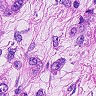
Metastatic tissue present: yes